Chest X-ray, PA view. Patient: 45 years old, sex F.
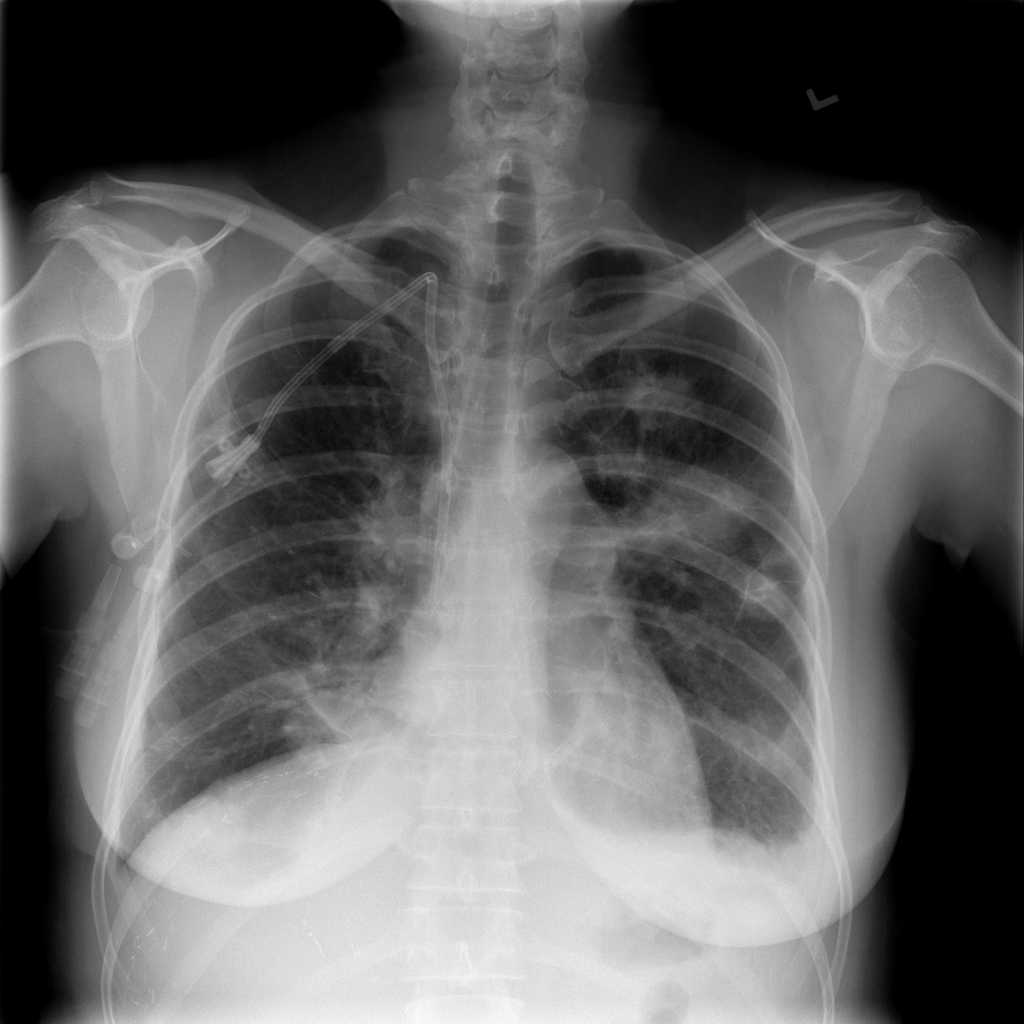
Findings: Effusion, Infiltration, Nodule